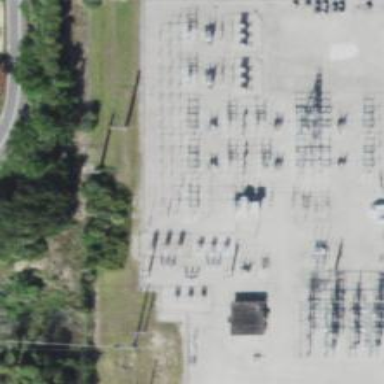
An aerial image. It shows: Switch used for power control.